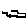
Label: car